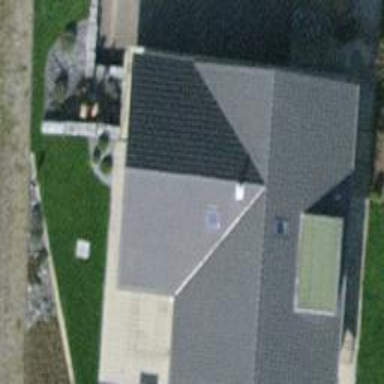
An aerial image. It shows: Detached building with gabled tile roof.